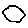
Label: hexagon